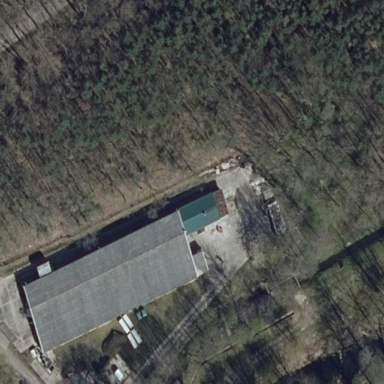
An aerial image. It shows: Building that is watermill.